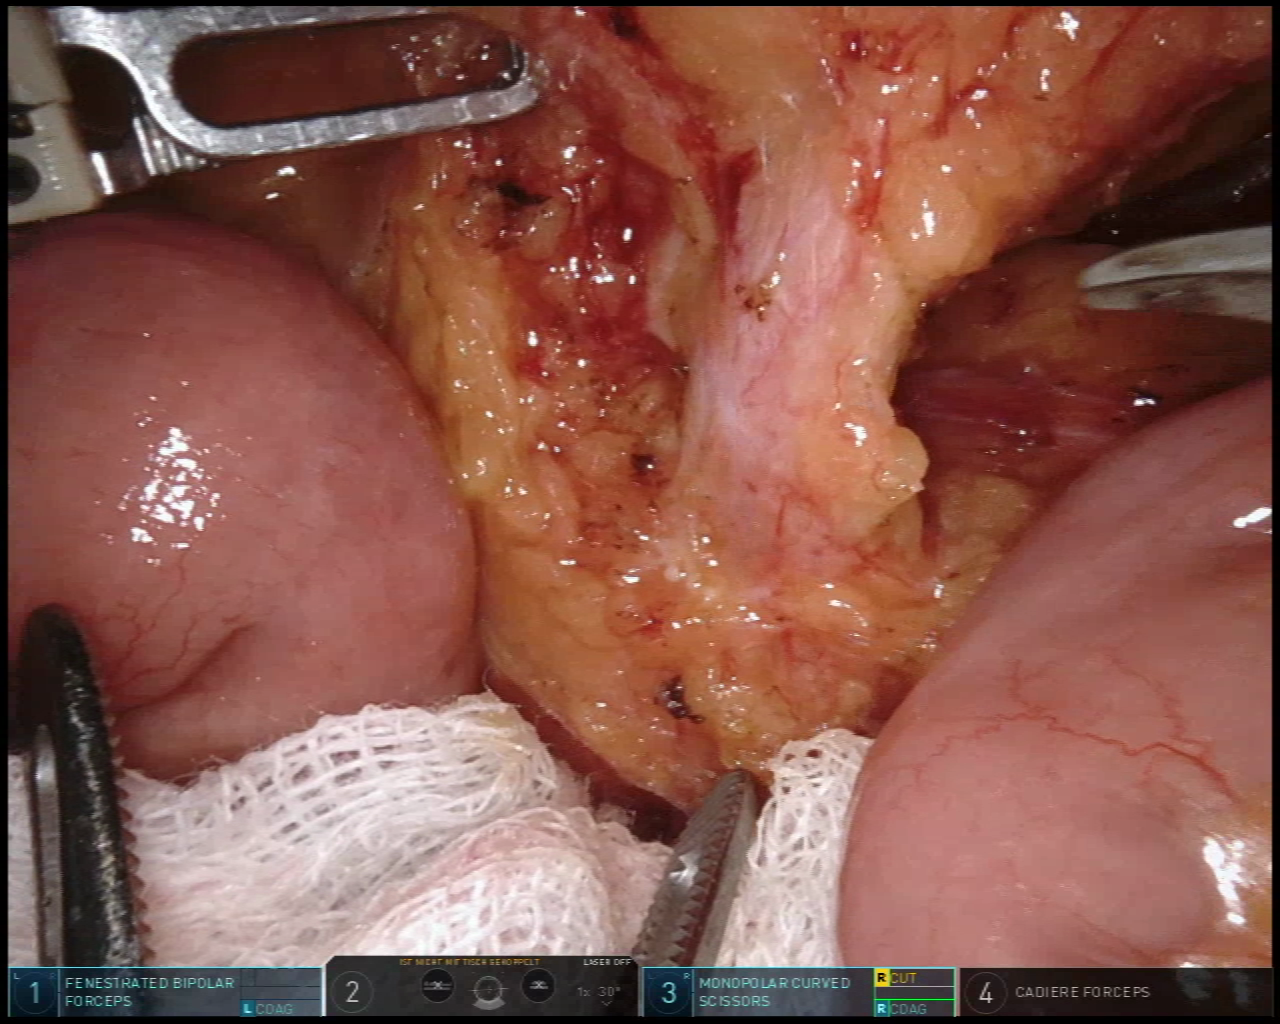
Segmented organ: inferior_mesenteric_artery
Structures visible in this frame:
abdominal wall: no
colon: no
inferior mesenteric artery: yes
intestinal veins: no
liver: no
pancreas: no
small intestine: yes
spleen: no
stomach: no
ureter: no
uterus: no
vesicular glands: no